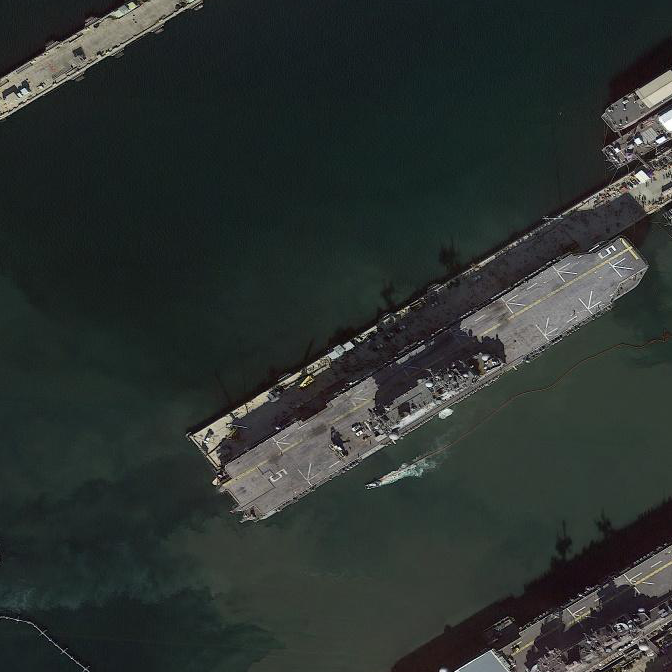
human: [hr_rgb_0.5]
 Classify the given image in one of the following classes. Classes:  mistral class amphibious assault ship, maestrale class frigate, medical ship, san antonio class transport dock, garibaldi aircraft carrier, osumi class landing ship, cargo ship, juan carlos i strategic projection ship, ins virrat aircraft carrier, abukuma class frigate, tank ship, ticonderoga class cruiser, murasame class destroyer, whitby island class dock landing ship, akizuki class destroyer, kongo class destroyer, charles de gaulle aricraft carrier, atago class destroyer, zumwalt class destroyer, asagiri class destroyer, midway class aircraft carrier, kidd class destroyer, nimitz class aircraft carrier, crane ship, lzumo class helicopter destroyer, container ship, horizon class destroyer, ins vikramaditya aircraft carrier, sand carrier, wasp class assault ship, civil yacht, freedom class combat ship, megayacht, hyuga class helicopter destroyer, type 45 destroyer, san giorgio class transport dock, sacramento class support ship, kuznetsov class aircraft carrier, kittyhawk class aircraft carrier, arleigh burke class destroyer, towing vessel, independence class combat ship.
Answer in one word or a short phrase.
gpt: Wasp class assault ship